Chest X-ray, PA view. Patient: 61 years old, sex M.
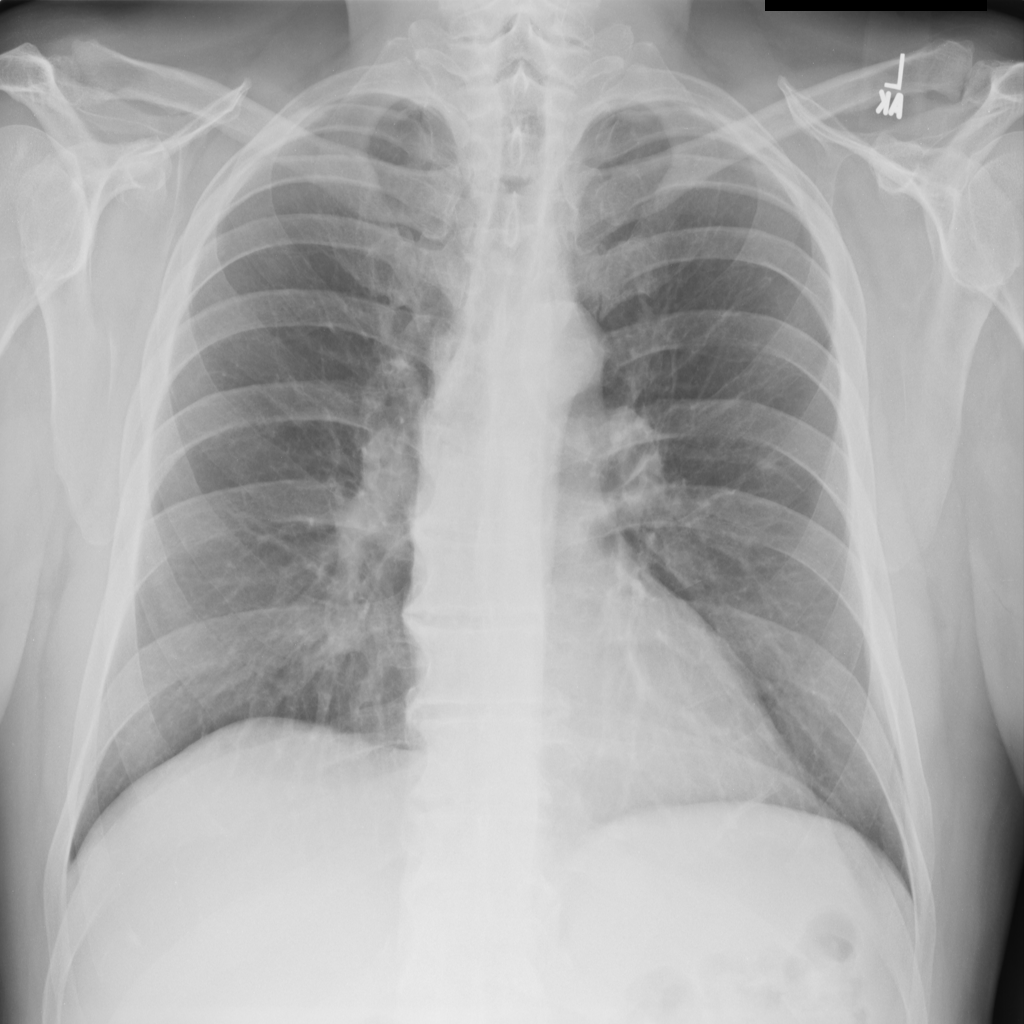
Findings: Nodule